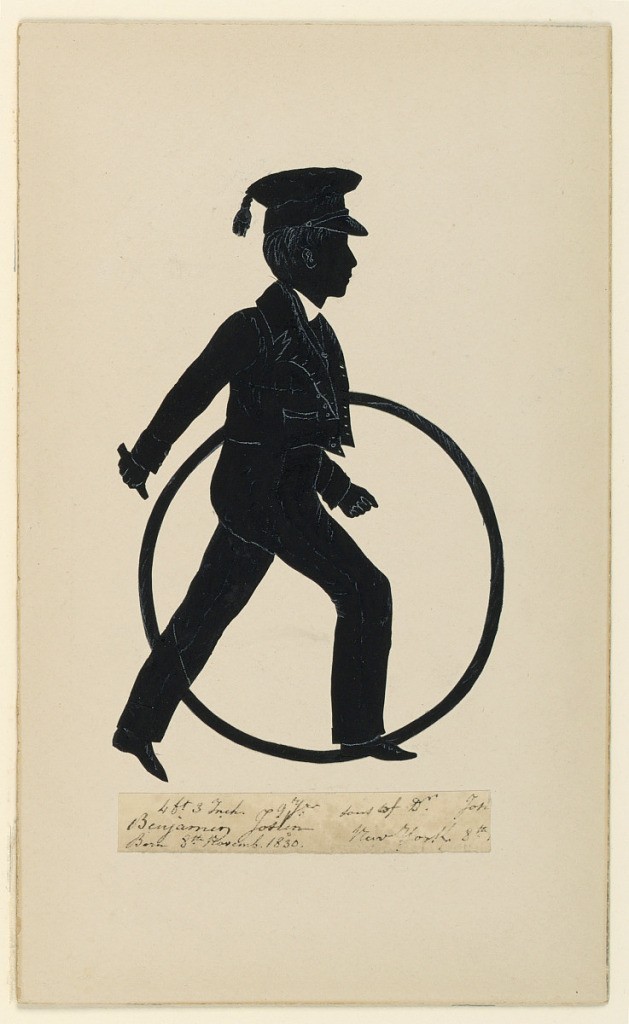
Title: Portrait in Silhouette
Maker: Augustin-Amant-Constance Fidele Edouart, French, active England and USA, 1789 - 1861
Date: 1839-1849
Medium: Scissor-cut black paper on white paper
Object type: SIlhouette
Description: Full-length figure, facing right, of a young boy with a hoop.